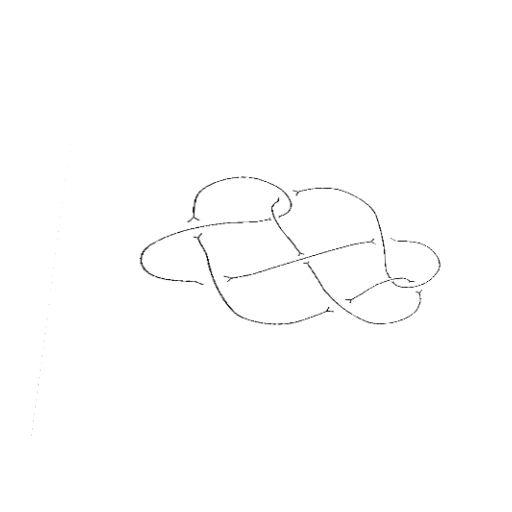
Crossing number: 9